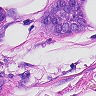
Metastatic tissue present: yes